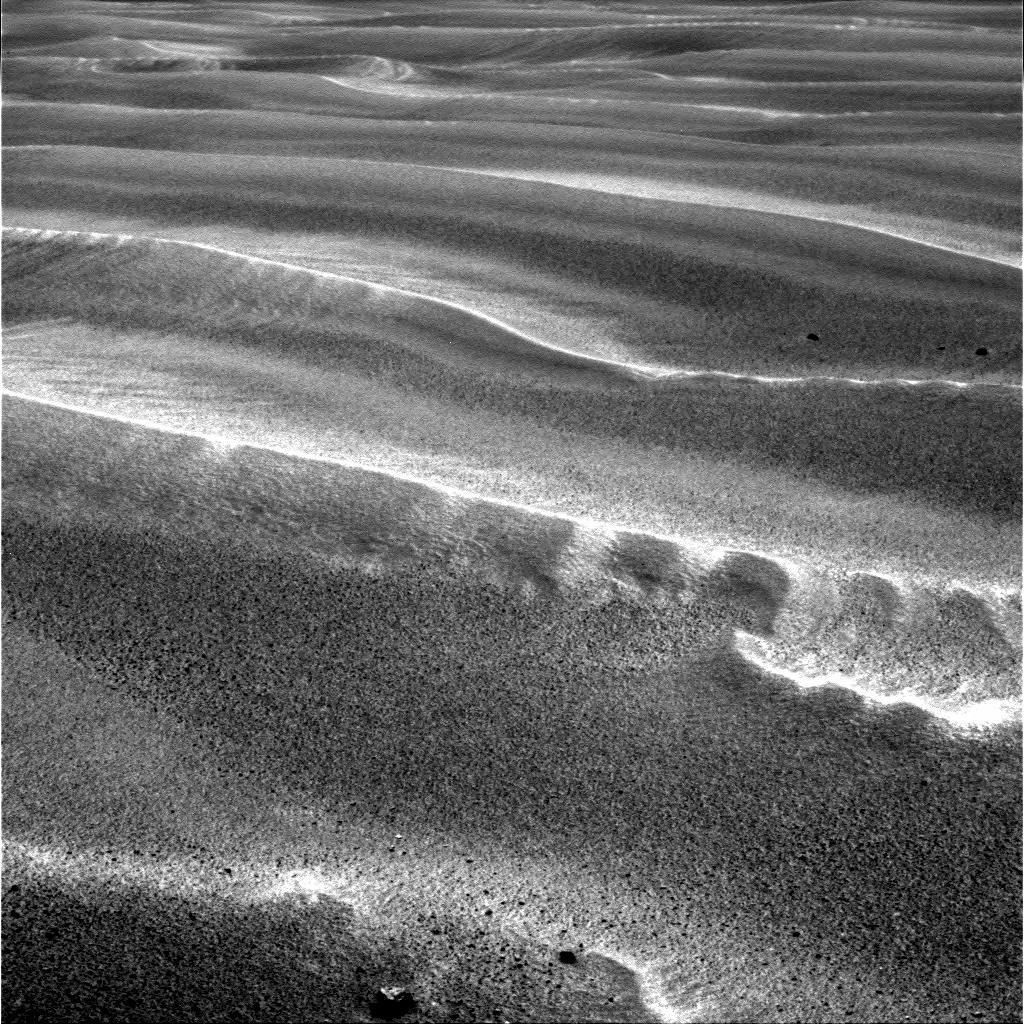
Terrain classes present: Gravel / Sand / Soil